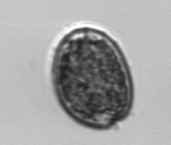
Label: Prorocentrum